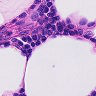
Metastatic tissue present: no